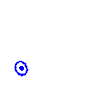
Particle: pion